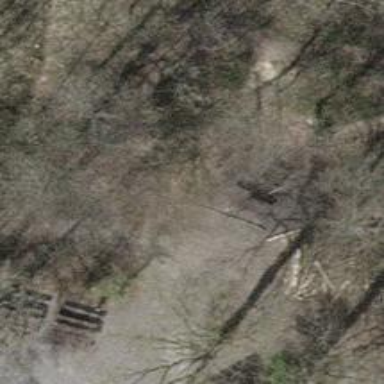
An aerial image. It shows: Bench.